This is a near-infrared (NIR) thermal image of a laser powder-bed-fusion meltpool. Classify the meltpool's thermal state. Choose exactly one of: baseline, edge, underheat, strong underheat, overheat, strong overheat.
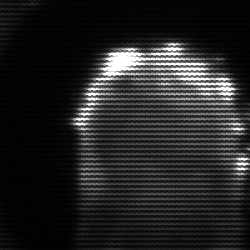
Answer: baseline